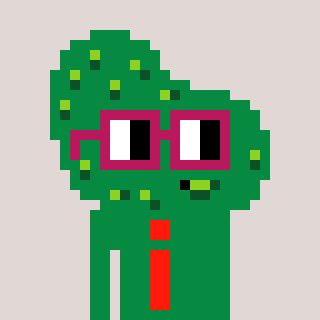
a pixel art character with square dark red glasses, a pickle-shaped head and a green-colored body on a warm background